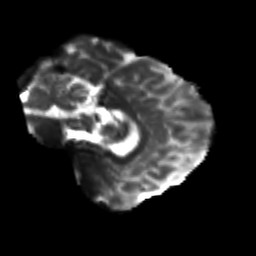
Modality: T2w
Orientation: sagittal
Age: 25
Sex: male
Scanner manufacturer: siemens
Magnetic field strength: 3 T
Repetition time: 3.5 s
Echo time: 0.125 s